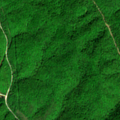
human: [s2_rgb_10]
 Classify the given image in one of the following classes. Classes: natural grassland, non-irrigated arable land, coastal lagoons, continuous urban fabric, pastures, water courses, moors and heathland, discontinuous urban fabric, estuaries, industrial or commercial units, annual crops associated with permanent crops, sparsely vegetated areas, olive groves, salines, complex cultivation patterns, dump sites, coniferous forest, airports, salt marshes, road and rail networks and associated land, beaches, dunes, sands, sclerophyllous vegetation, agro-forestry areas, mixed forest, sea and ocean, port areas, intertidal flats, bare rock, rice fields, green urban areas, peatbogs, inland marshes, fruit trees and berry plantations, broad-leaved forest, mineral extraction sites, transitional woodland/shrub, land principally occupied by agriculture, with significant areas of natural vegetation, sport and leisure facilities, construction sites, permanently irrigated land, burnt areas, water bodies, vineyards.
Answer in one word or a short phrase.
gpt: broad-leaved forest